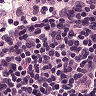
Metastatic tissue present: no